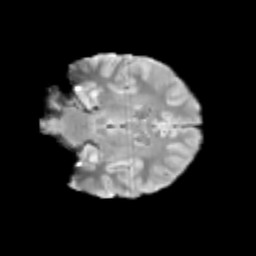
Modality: T2w
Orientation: coronal
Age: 11
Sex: male
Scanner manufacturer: siemens
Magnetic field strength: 3 T
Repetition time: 3.8 s
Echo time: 0.07 s